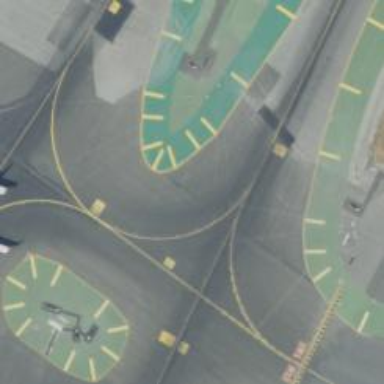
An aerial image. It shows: Asphalt taxiway at the airport.